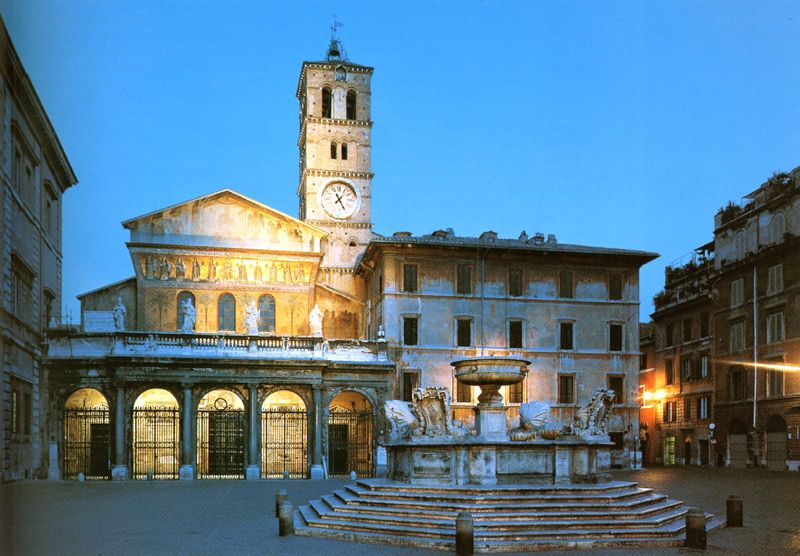
Titel: Santa Maria in Trastevere, Rom
Standort: Rom, S. Maria in Trastevere (EU - I - Latium)
Schlagwörter: blau, himmel, stadt, abend, fenster, lampen, licht, lichter, nacht, säulen, weiss, haus, schnee, dämmerung, häuser, gitter, kirche, gotik, renaissance, brunnen, turm, bassin, balkon, fassade, fassaden, italien, giebel, platz, beleuchtung, figuren, treppe, treppen, uhr, geländer, stufen, foto, fotografie, bögen, gang, wohnhaus, regenrinne, arkaden, rom, fries, skulpturen, romanik, florenz, etagen, ballustrade, achteck, campanile, turmuhr, piazza, stauten, plast, äulen